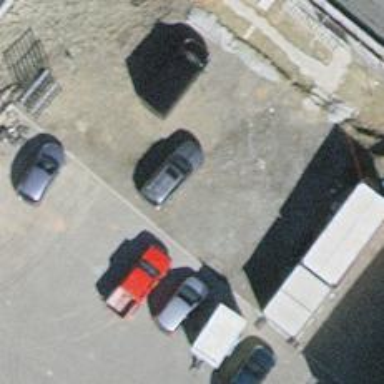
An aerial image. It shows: Parking area.